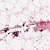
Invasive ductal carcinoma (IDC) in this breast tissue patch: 0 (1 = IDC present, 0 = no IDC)